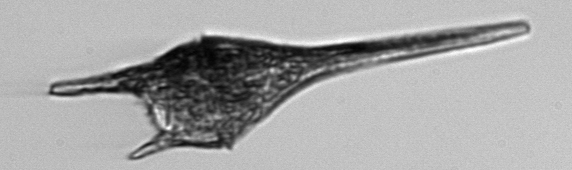
Label: Tripos_lineatus